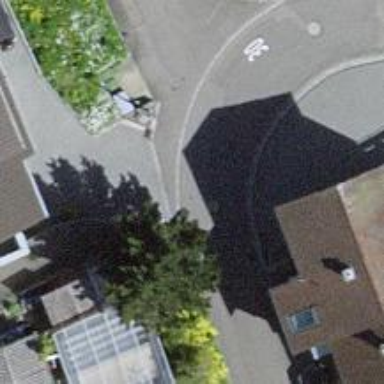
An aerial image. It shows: Smooth asphalt road in residential area.